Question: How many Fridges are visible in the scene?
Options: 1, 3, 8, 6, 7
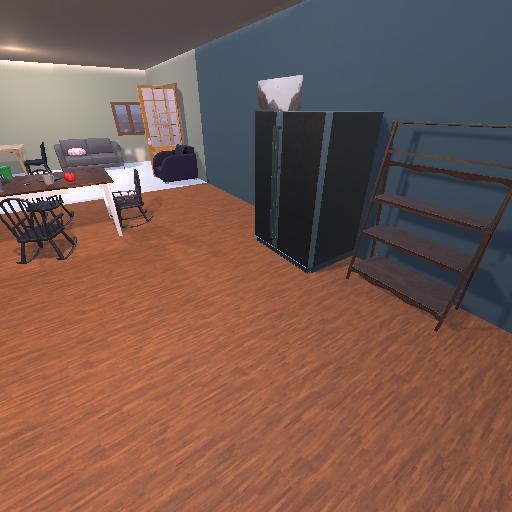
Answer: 1